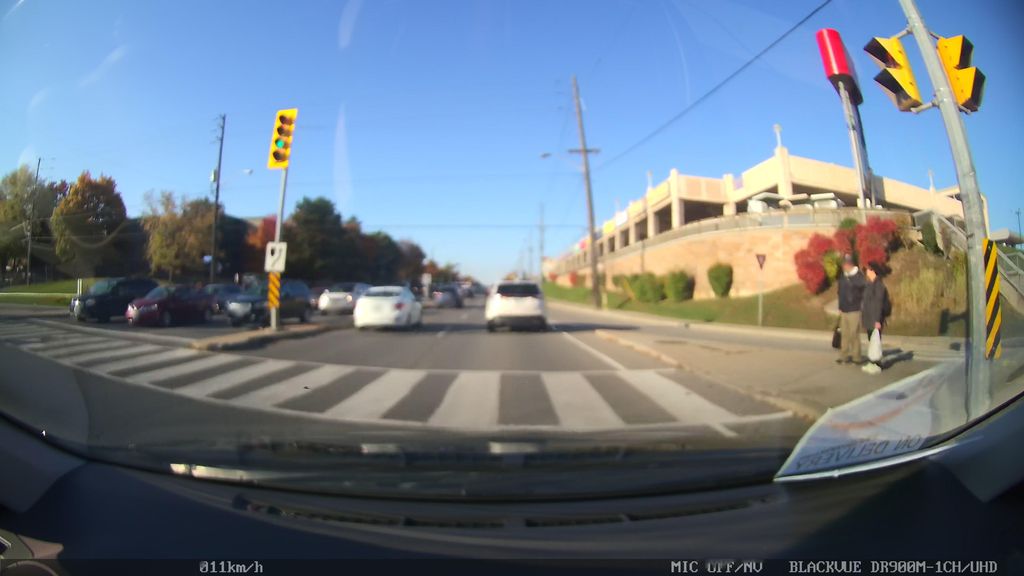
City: toronto